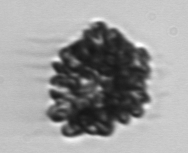
Label: Corymbellus